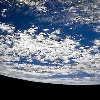
Label: cloud